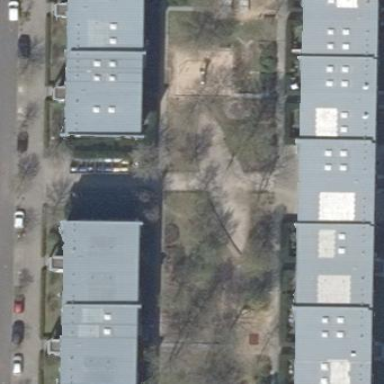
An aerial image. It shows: Flat-roofed apartment building.